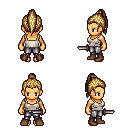
a pixel art fantasy rpg character, female body template, human, tanned skin, white pirate shirt, metal pants, blonde long topknot hairstyle, brown shoes, dagger, four views (front, back, left, right), 2x2 character sprite sheet, small pixel art, hard edges, no anti-aliasing